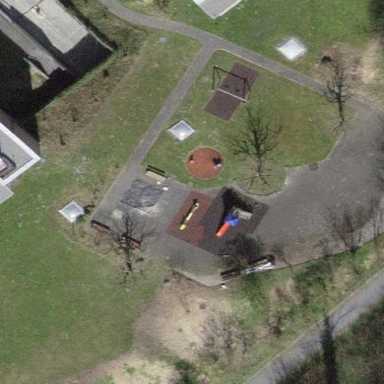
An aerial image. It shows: Playground area for leisure activities on the land.